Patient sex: M
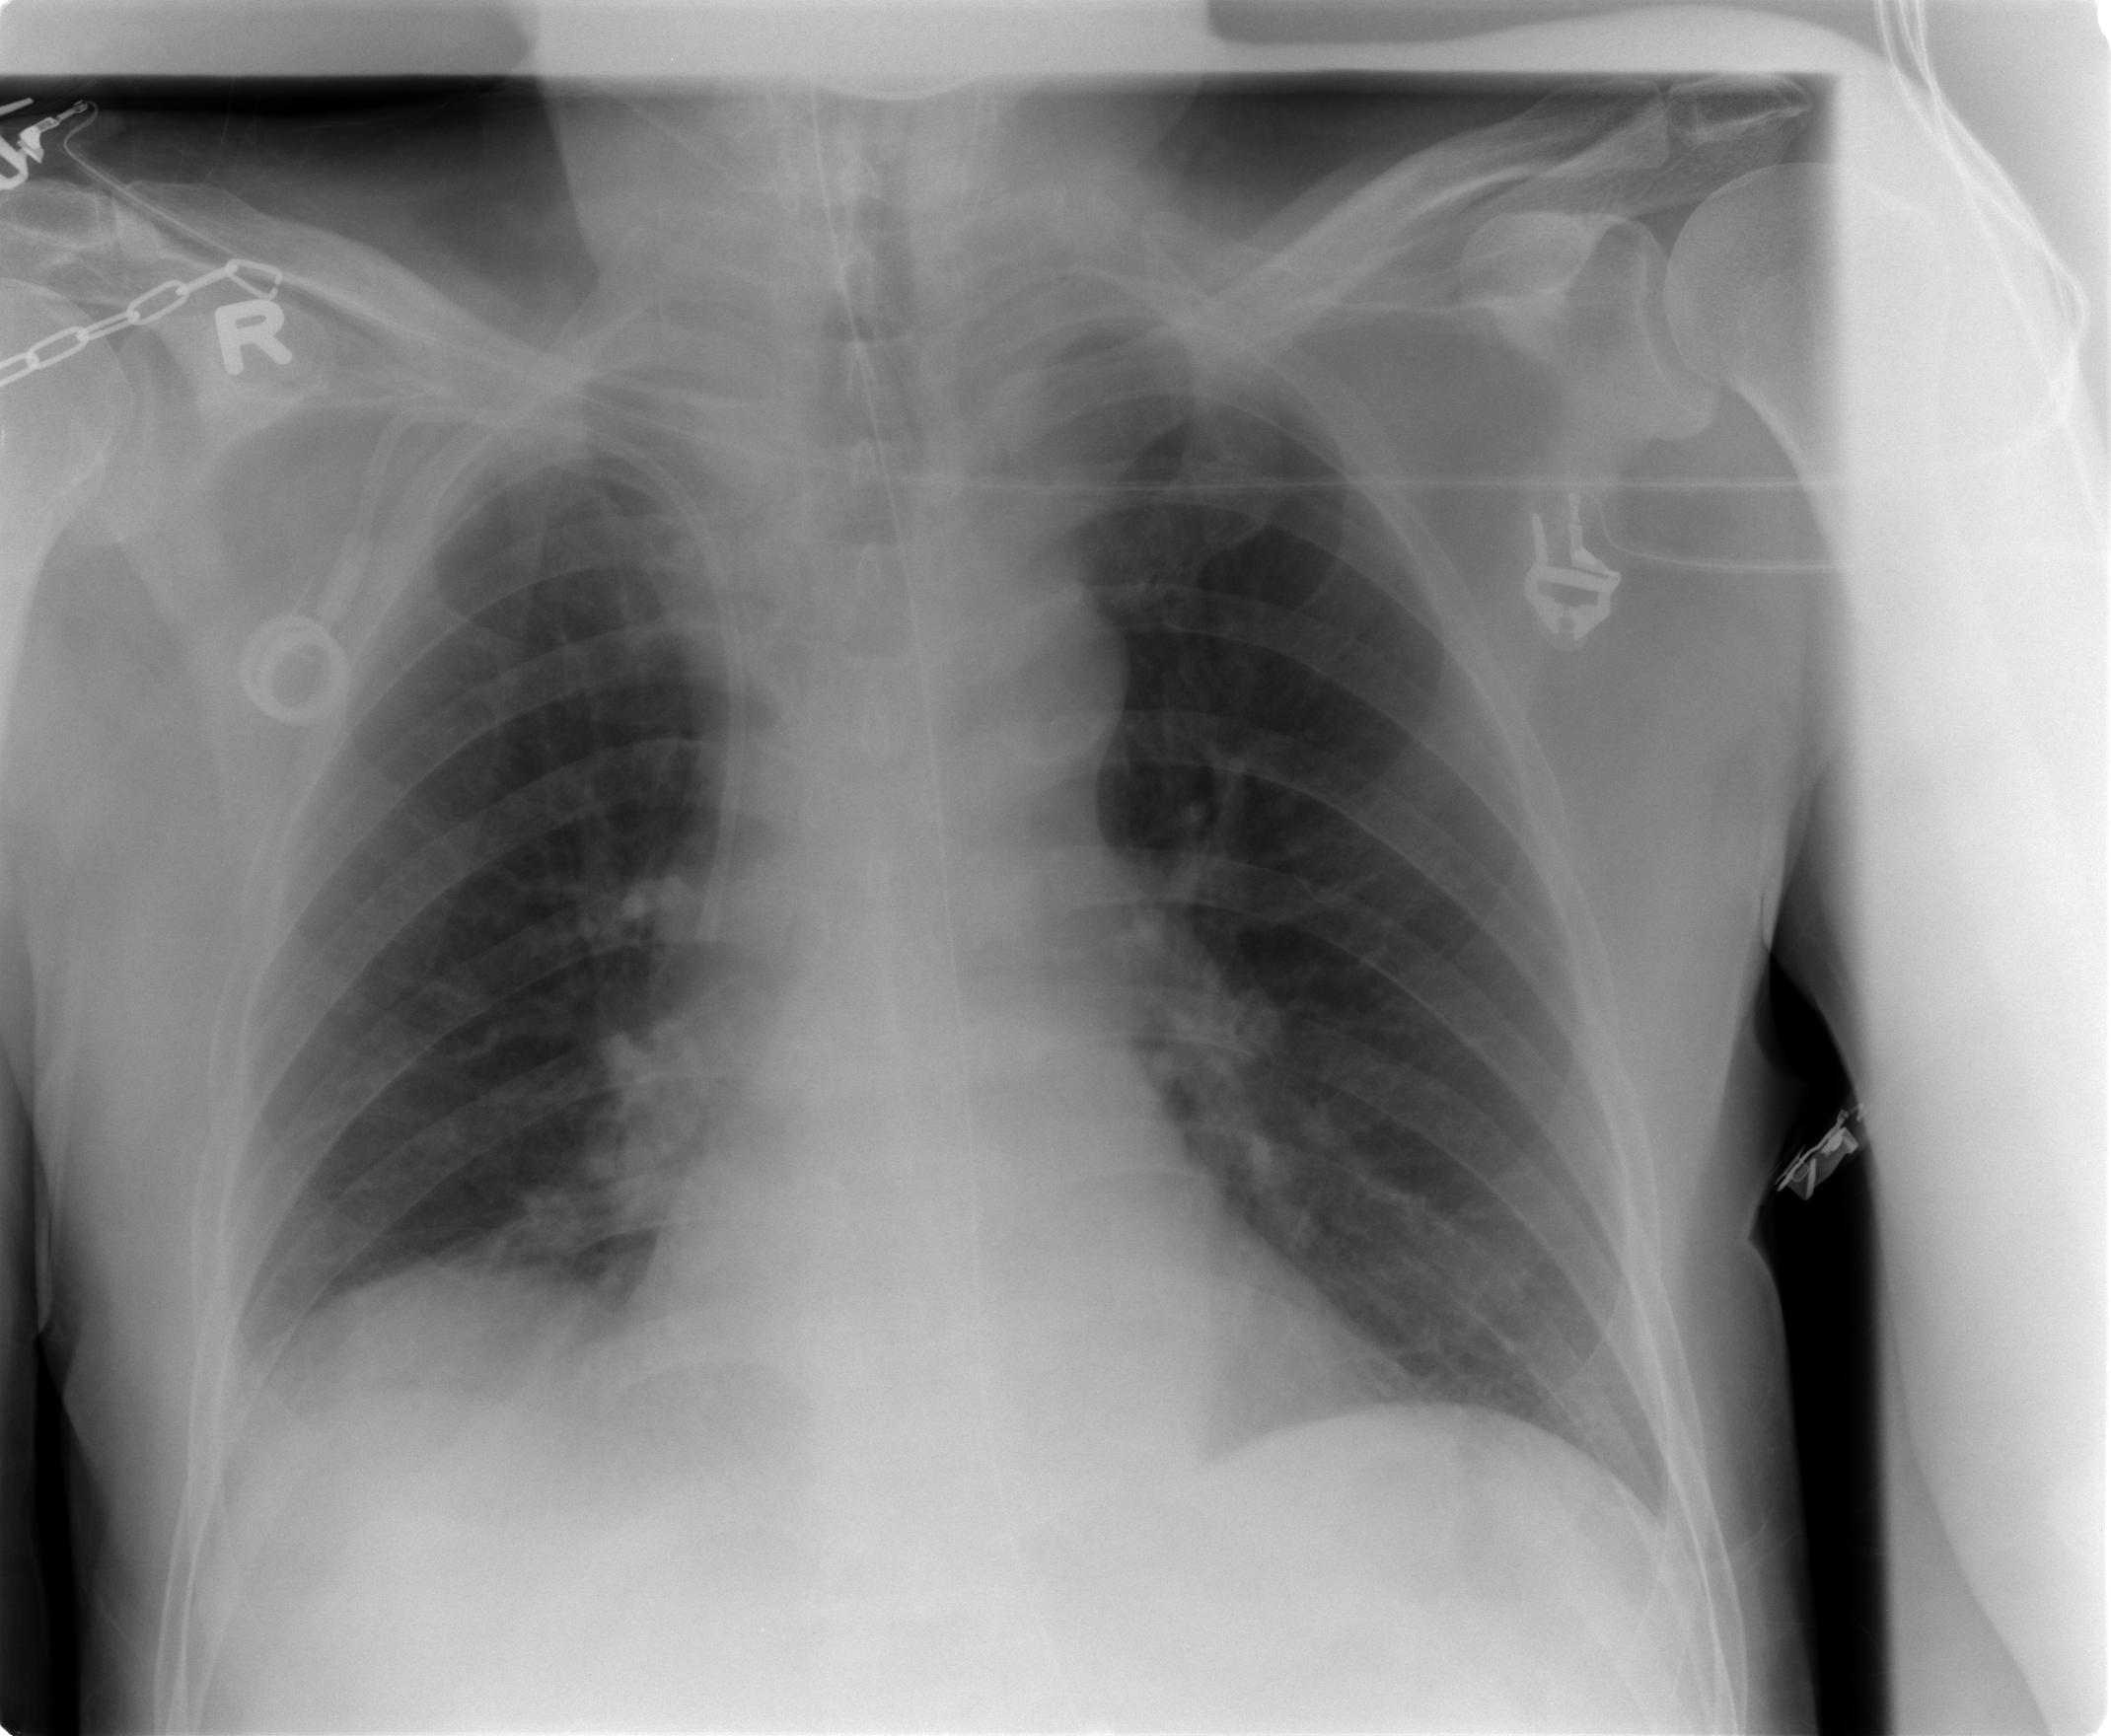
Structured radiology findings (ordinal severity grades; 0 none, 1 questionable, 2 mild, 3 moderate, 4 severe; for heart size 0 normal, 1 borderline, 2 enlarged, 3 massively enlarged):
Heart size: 0
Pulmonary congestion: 0
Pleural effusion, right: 1
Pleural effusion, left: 0
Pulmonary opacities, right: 0
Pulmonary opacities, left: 0
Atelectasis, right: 2
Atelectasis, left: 1